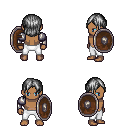
a pixel art fantasy rpg character, male body template, human, dark skin, steel arm armor, white pants, gray long bangs hairstyle, shield, four views (front, back, left, right), 2x2 character sprite sheet, small pixel art, hard edges, no anti-aliasing